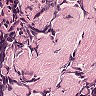
Metastatic tissue present: no